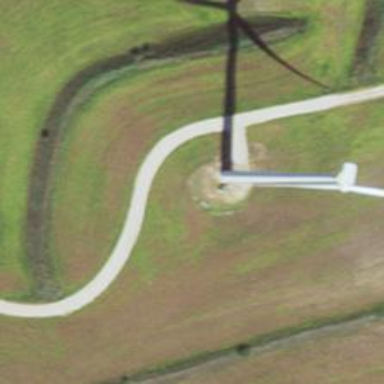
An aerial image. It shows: Wind generator powered by wind. The generator type is horizontal axis and it uses wind turbines.